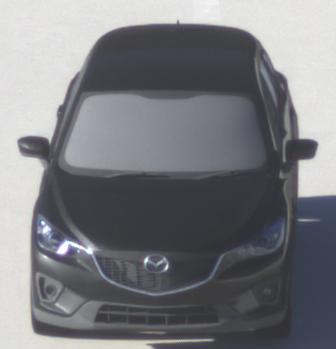
Make: Mazda
Model: CX-5 2.0 SKYACTIV-G 160
Detailed model: CX-5 (GH)
Model produced from: 2012/04
Model produced until: 2015/02
Doors: 5
Color: black
Road condition: dry road
Daytime: sunrise or sunset
Contrast: medium contrast